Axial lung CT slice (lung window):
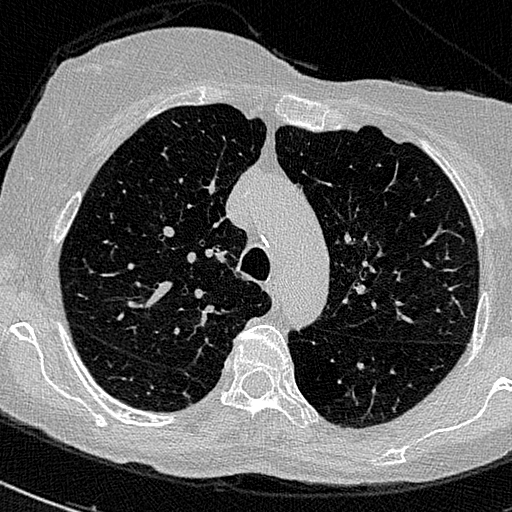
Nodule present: no